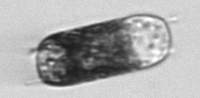
Label: Hemiaulus